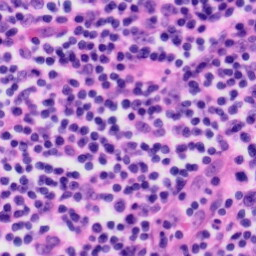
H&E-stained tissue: Tonsil